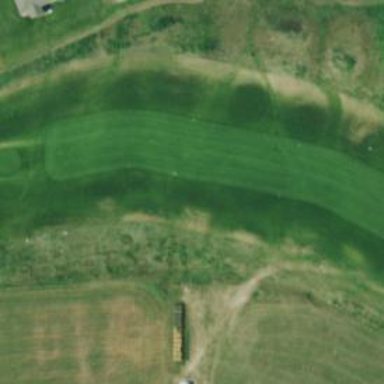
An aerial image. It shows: View of golf hole.